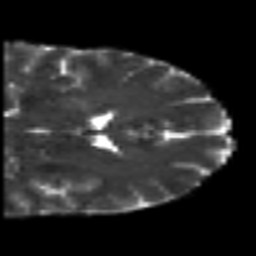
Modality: T2w
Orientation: coronal
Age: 40
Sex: male
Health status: ill
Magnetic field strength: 3 T
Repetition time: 7 s
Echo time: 0.0926 s